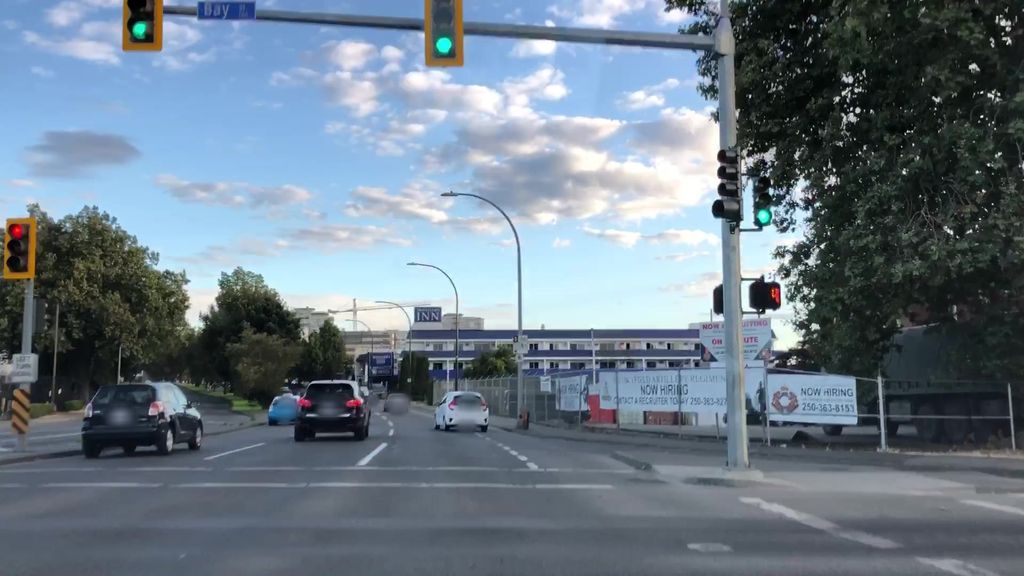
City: victoria